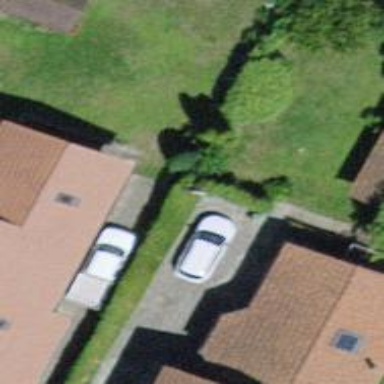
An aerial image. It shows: Hedge acting as barrier.